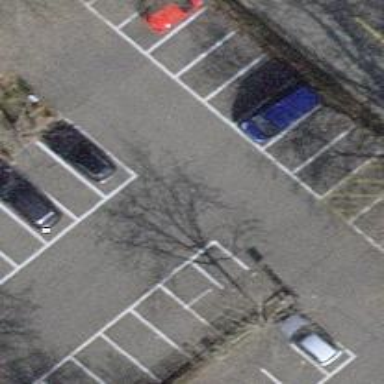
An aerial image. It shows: Road serving as parking aisle.